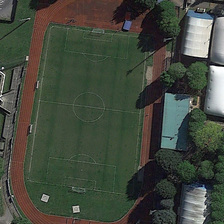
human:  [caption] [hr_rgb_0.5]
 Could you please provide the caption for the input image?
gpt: a playground is near several buildings and green trees .

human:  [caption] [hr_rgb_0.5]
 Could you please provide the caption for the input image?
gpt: a playground is near several buildings and green trees .

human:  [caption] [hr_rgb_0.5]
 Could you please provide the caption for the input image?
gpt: a playground is near several buildings and green trees .

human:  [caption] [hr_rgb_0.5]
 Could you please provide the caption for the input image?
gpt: a playground is near several buildings and green trees .

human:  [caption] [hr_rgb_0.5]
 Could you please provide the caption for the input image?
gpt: a playground is near several buildings and green trees .